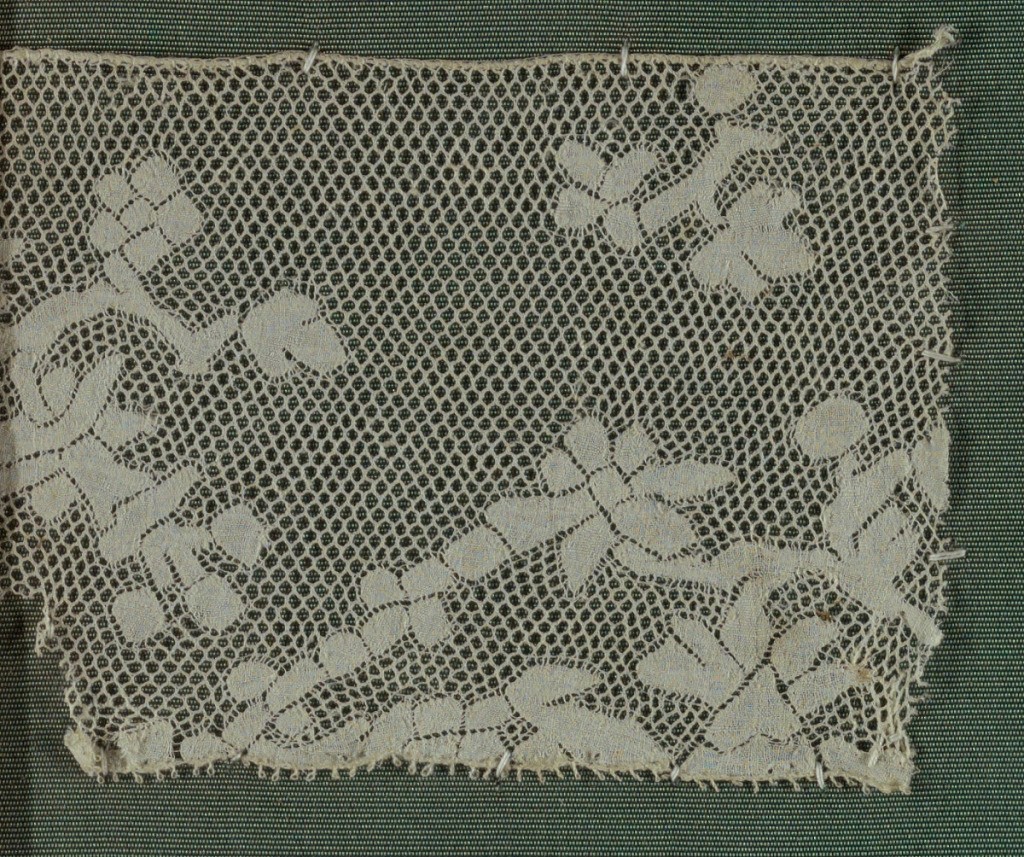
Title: Fragment
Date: late 18th century
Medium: linen Technique: bobbin lace
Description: Border with a picot edge. Design of small, squarish flowering brances. Round mesh. Valenciennes style.